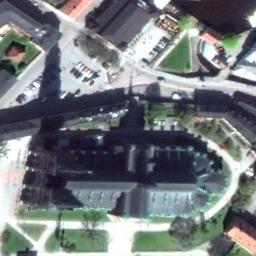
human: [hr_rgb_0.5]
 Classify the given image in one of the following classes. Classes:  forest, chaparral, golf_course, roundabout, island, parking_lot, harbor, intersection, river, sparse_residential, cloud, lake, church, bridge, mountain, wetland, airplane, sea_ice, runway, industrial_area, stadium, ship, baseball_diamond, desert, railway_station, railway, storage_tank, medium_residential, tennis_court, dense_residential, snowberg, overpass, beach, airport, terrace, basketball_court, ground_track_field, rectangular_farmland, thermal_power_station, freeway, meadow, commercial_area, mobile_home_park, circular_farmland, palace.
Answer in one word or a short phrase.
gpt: church